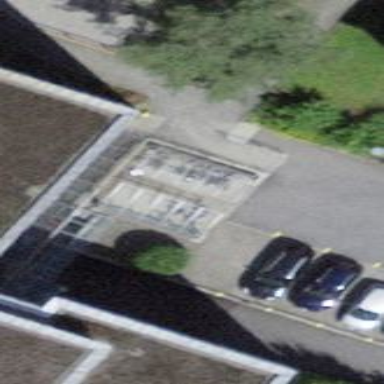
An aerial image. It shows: Bicycle parking area.